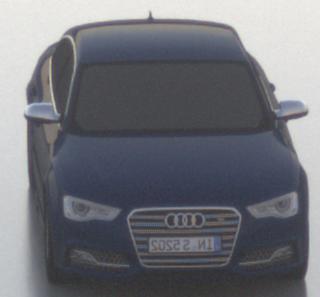
Make: Audi
Model: S5
Detailed model: F5
Model produced from: 2016
Model produced until: 2019
Doors: 2
Color: blue
Road condition: wet road
Daytime: sunrise or sunset
Contrast: low contrast